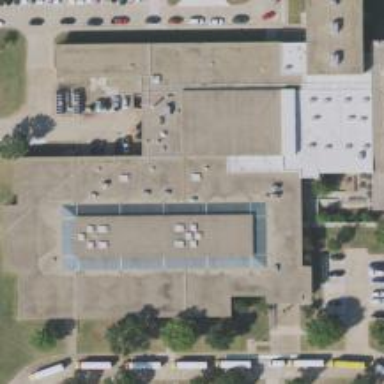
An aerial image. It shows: School building.